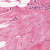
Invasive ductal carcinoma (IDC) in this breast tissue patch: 0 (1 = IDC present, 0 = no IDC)